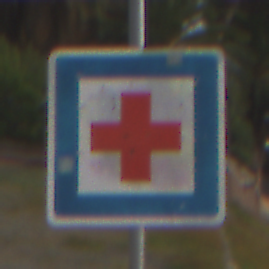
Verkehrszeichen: ErsteHilfe
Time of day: MorningAfternoon
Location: Outdoor (Suburban)
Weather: PartlyCloudy
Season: NotSpecified
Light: Natural